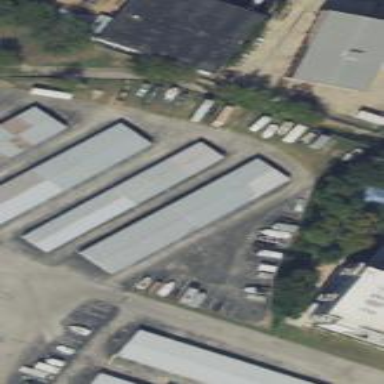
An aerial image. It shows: Building housing storage rental shop.